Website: lowes
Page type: customer-info-address
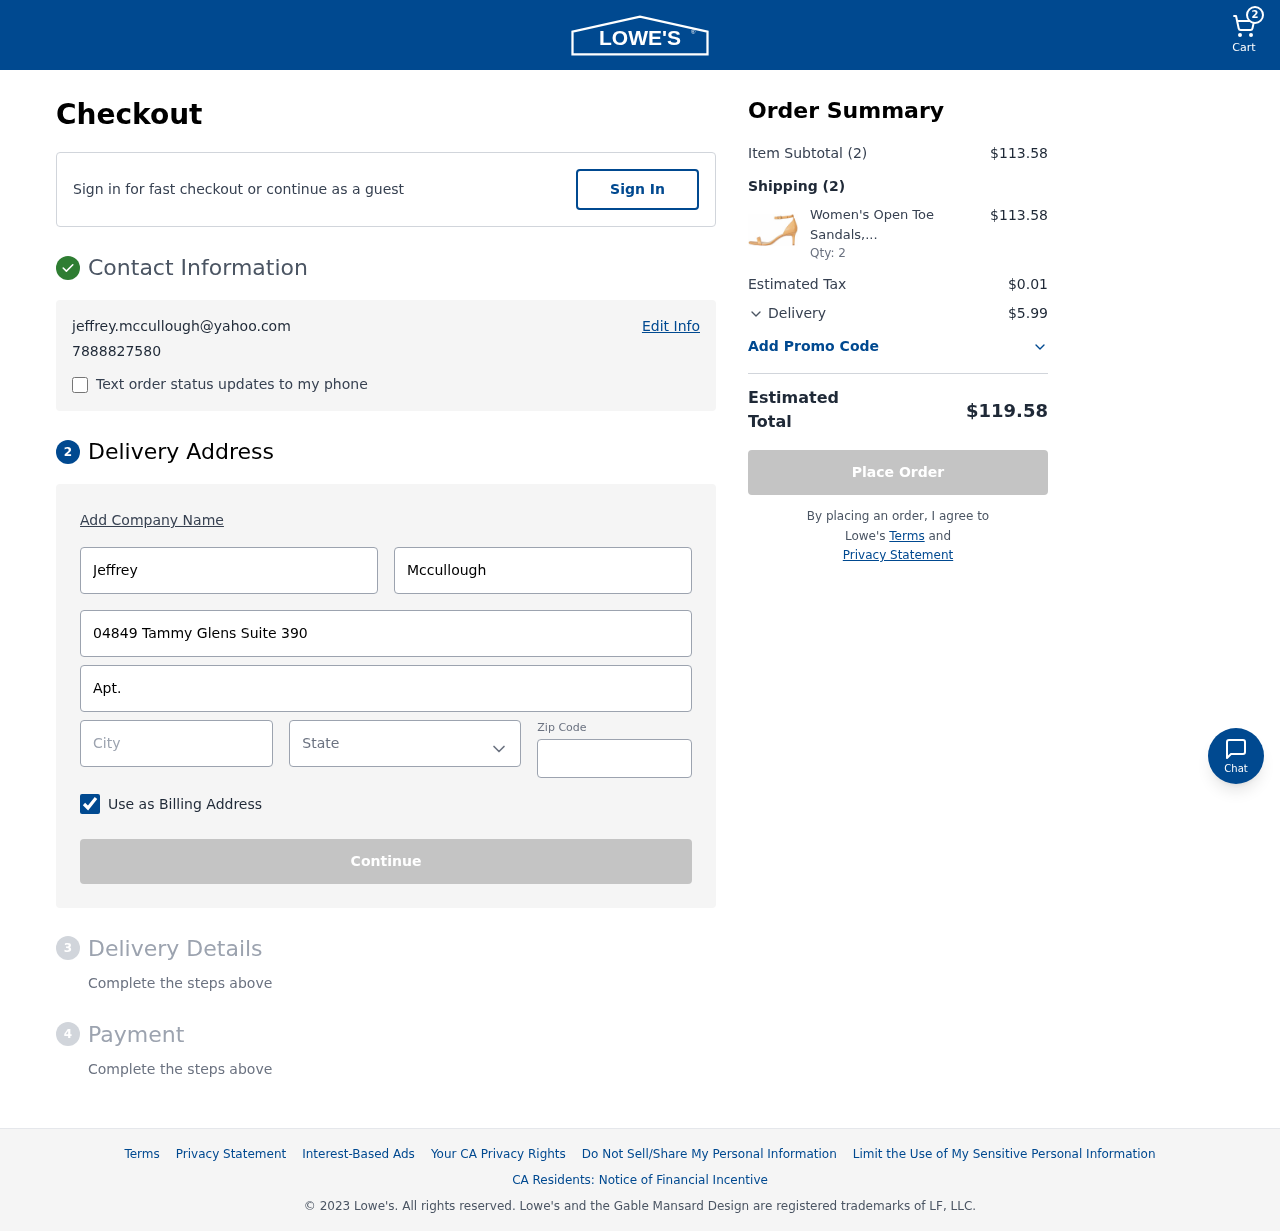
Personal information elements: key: PII_CITY
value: North Jamesburgh
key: PII_EMAIL
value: jeffrey.mccullough@yahoo.com
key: PII_FIRSTNAME
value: Jeffrey
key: PII_LASTNAME
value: Mccullough
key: PII_PHONE
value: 7888827580
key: PII_POSTCODE
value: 71366
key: PII_STATE
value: North Carolina
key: PII_STREET
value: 04849 Tammy Glens Suite 390
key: PII_STREET2
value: Apt. 089
Product elements: key: PRODUCT1_NAME
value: Women's Open Toe Sandals, Beige Tan, 6 us
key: PRODUCT1_QUANTITY
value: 2
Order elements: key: ORDER_NUM_ITEMS
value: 2
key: ORDER_SUBTOTAL
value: $113.58
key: ORDER_NUM_ITEMS2
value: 2
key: ORDER_SUBTOTAL2
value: $113.58
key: ORDER_TAX
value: $0.01
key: ORDER_SHIPPING_COST
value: $5.99
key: ORDER_TOTAL
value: $119.58